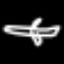
Label: airplane